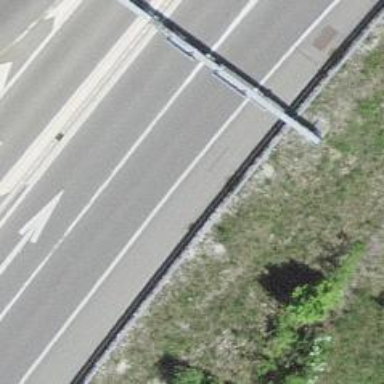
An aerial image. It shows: Motorway junction.